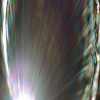
Label: sunburn